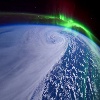
Label: cloud